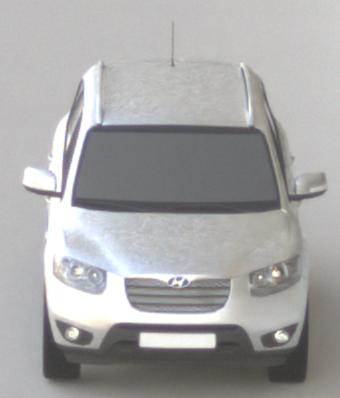
Make: Hyundai
Model: Santa Fe 2.4
Detailed model: Santa Fe (CM)
Model produced from: 2010/01
Model produced until: 2012/09
Doors: 5
Color: white
Road condition: dry road
Daytime: morning or afternoon
Contrast: medium contrast